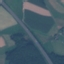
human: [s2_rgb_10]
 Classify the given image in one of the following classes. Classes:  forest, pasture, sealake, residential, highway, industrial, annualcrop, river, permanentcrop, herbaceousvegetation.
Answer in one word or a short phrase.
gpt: Highway